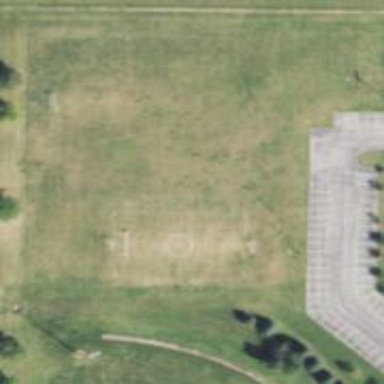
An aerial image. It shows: Soccer pitch for leisureland activities.